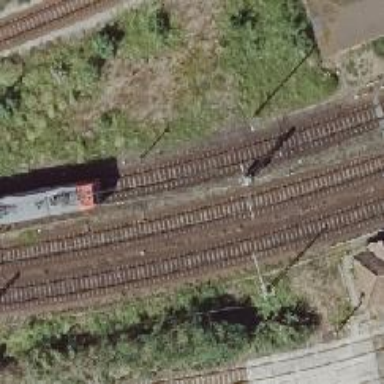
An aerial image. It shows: Railway signal.